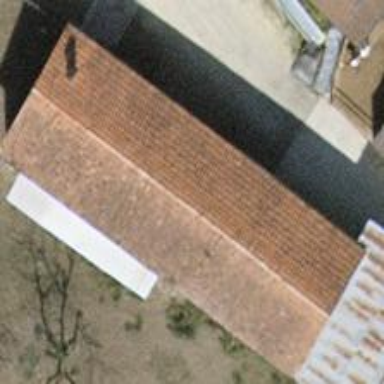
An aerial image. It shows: Farm auxiliary building.